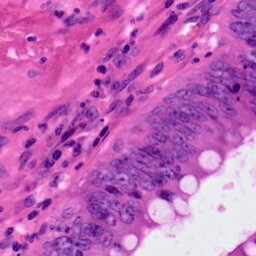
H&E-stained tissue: Colon